Question: I am new in gnuplot so excuse me if it looks simple. I have a data file like below and I want to draw a diagram like this:

'''
t x = 0.00 0.20 0.40 0.60 0.80 1.00
0.00 0.000000 0.640000 0.960000 0.960000 0.640000 0.000000
0.02 0.000000 0.480000 0.800000 0.800000 0.480000 0.000000
0.04 0.000000 0.400000 0.640000 0.640000 0.400000 0.000000
0.06 0.000000 0.320000 0.520000 0.520000 0.320000 0.000000
0.08 0.000000 0.260000 0.420000 0.420000 0.260000 0.000000
0.10 0.000000 0.210000 0.340000 0.340000 0.210000 0.000000
0.12 0.000000 0.170000 0.275000 0.275000 0.170000 0.000000
0.14 0.000000 0.137500 0.222500 0.222500 0.137500 0.000000
0.16 0.000000 0.111250 0.180000 0.180000 0.111250 0.000000
0.18 0.000000 0.090000 0.145625 0.145625 0.090000 0.000000
0.20 0.000000 0.072813 0.117813 0.117813 0.072813 0.000000
'''
GNU octave equivalent command is something like this:
'''
mesh(tplot,xplot,ttplot);
'''
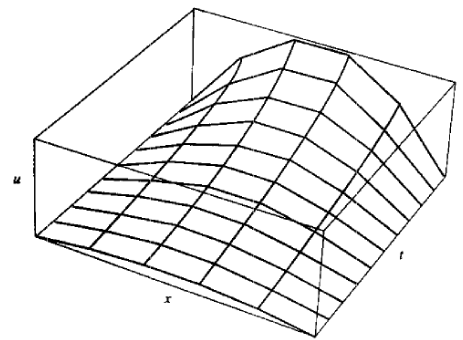
Answer: Well as with many things, it is simple if you know how. This is straighforward to plot if you remove the 'x =' and the 't' from the data file, e.g.:
'''
0 0.00 0.20 0.40 0.60 0.80 1.00
0.00 0.000000 0.640000 0.960000 0.960000 0.640000 0.000000
0.02 0.000000 0.480000 0.800000 0.800000 0.480000 0.000000
0.04 0.000000 0.400000 0.640000 0.640000 0.400000 0.000000
0.06 0.000000 0.320000 0.520000 0.520000 0.320000 0.000000
0.08 0.000000 0.260000 0.420000 0.420000 0.260000 0.000000
0.10 0.000000 0.210000 0.340000 0.340000 0.210000 0.000000
0.12 0.000000 0.170000 0.275000 0.275000 0.170000 0.000000
0.14 0.000000 0.137500 0.222500 0.222500 0.137500 0.000000
0.16 0.000000 0.111250 0.180000 0.180000 0.111250 0.000000
0.18 0.000000 0.090000 0.145625 0.145625 0.090000 0.000000
0.20 0.000000 0.072813 0.117813 0.117813 0.072813 0.000000
'''
Then the data can be interpreted as a "non-uniform" matrix, although it is uniform. This is useful as it reads the first row and first column correctly. See 'help matrix' and 'help matrix nonuniform' for more. For example:
'''
echo 'splot "data" nonuniform matrix with lines' | gnuplot --persist
'''
Gives me:

To make it similar to the output produced by the GNU Octave 'mesh' command, do something like this:
'''
set xlabel "x"
set ylabel "t"
set zlabel "u"
set view 20,210
set border 4095 lw 2
set hidden3d
set xyplane 0
set autoscale fix
set nokey
set notics
splot "data" nonuniform matrix lt -1 lw 2 with lines
'''
Which results in: